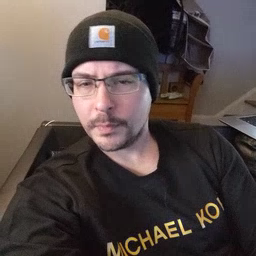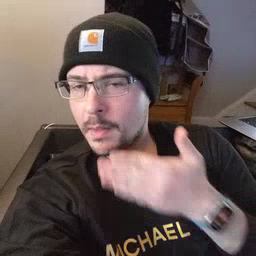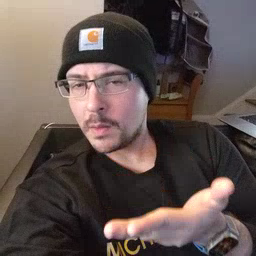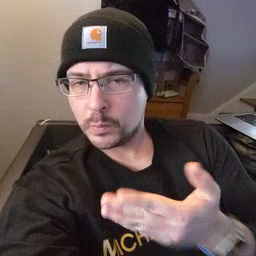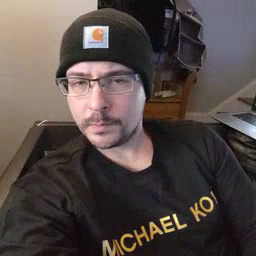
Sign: thankyou